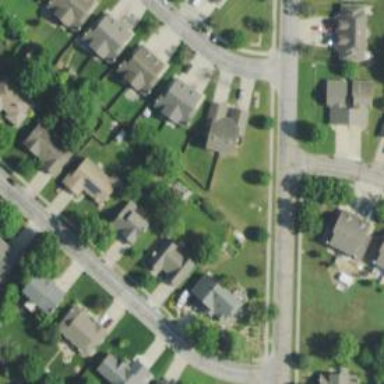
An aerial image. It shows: Residential area consisting of single-family homes.